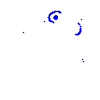
Particle: electron